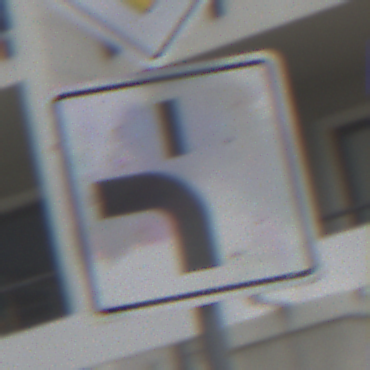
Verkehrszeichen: VerlaufVorfahrtsstrasse5
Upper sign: Vorfahrtsstrasse
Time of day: Midday
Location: Outdoor (Urban)
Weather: Overcast
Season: NotSpecified
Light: Natural